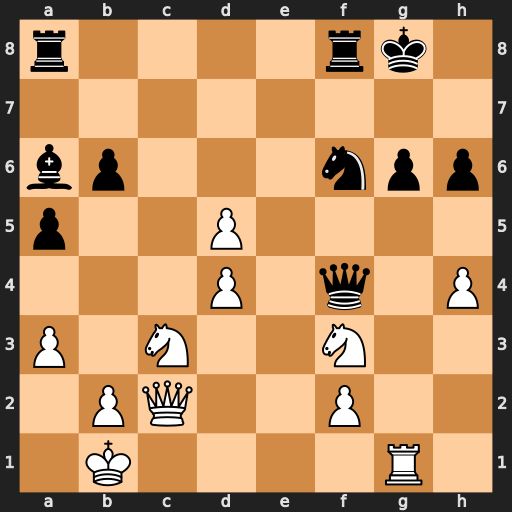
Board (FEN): r4rk1/8/bp3npp/p2P4/3P1q1P/P1N2N2/1PQ2P2/1K4R1
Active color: w
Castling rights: -
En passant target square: -
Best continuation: Qxg6+ Kh8 Qg7#